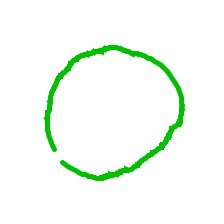
Shape: circle